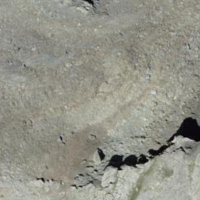
EUNIS habitat code: 48
Species observed at this site:
Androsace alpina